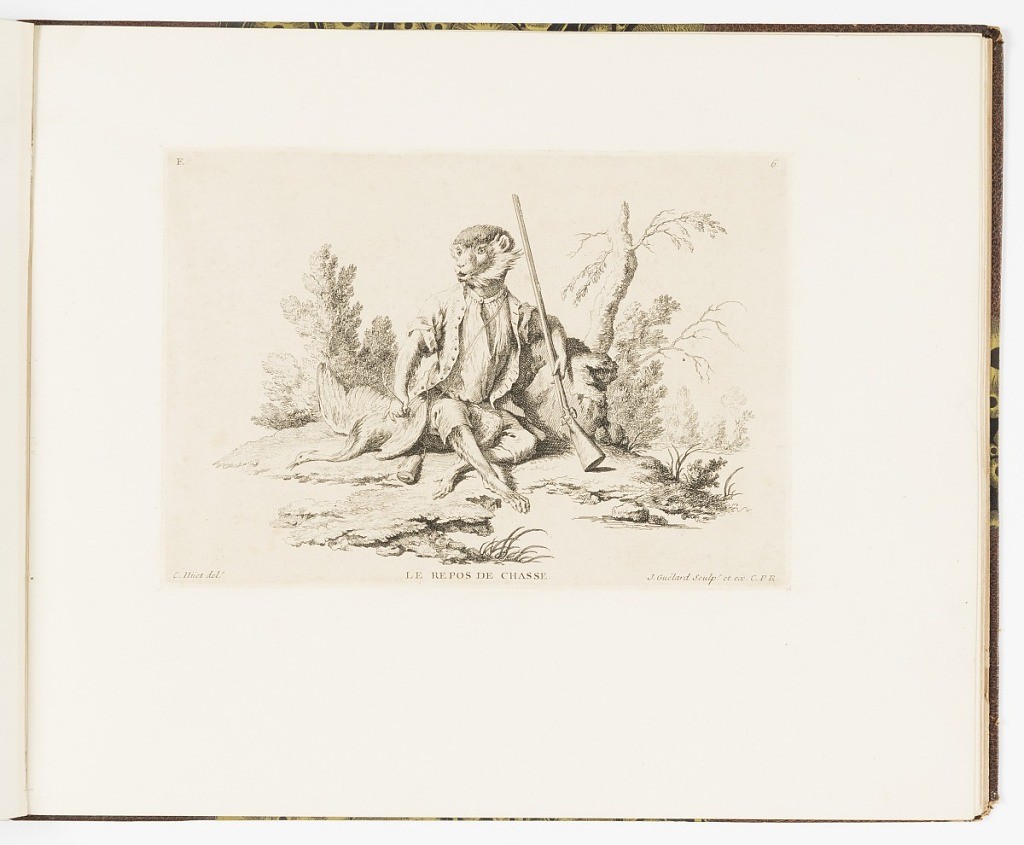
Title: LE REPOS DE CHASSE
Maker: Christophe Huet, French, 1695 – 1759
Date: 1743
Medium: Etching on laid paper
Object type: Bound print
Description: Plate 6 of a series of 23 prints featuring monkeys acting as humans in various figural scenes. In outdoor setting, a seated monkey in gentleman hunter's costume (waistcoat, tunic, pants), rests against a rock. In his left hand, he holds a rifle (gun). In his right hand, he holds a dead goose by its leg.